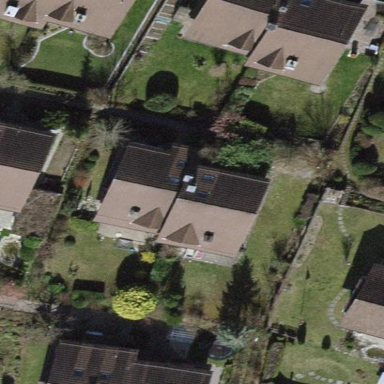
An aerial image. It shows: Building with tiled roof.